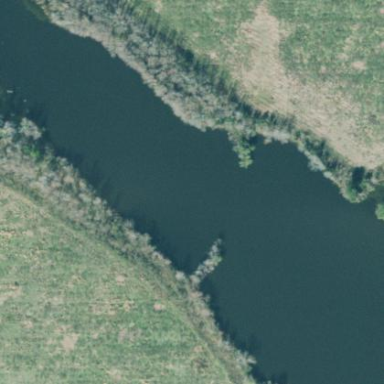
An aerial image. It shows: Beautiful lake surrounded by nature.